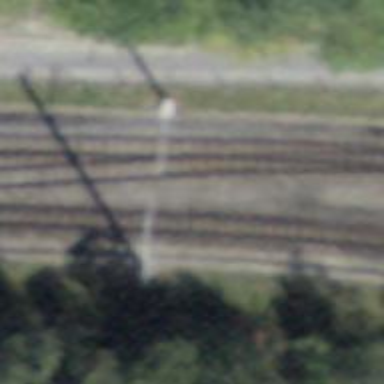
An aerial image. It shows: Narrow-gauge railway track electrified by contact line.